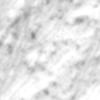
Label: no_change